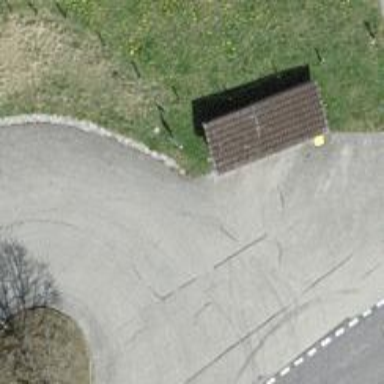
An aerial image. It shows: Bus stop with platform for public transport.